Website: home-depot
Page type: receipt
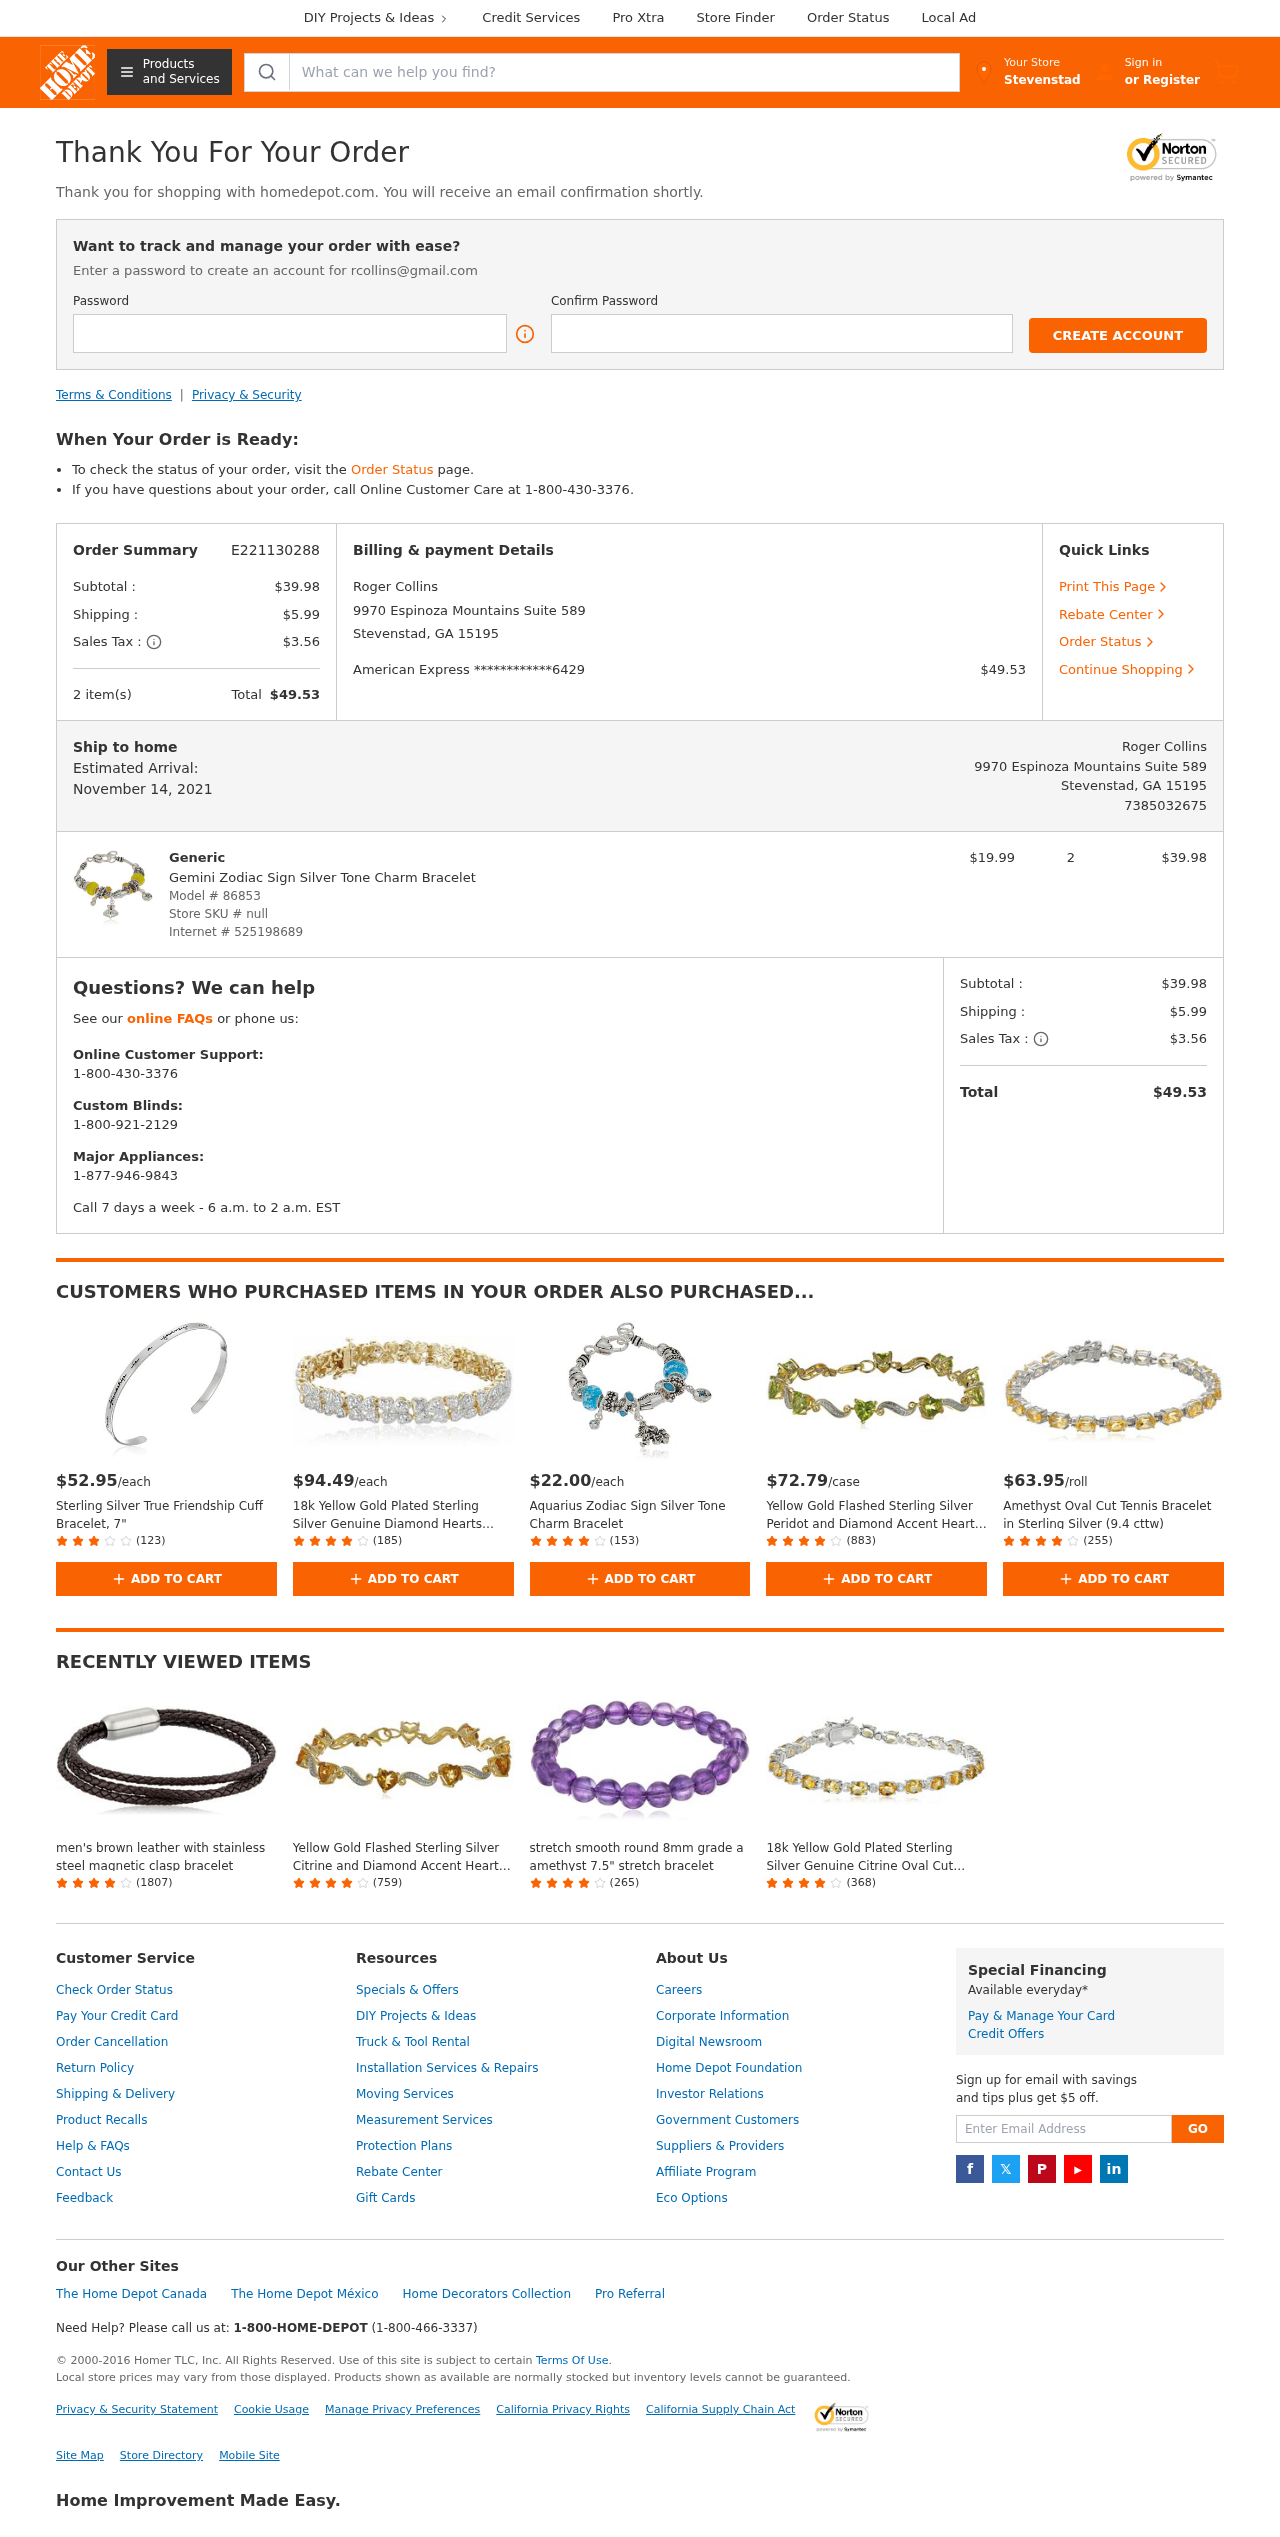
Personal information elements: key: PII_CARD_LAST4
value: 6429
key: PII_CARD_TYPE
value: American Express
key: PII_CITY
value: Stevenstad
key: PII_EMAIL
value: rcollins@gmail.com
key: PII_FULLNAME
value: Roger Collins
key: PII_PHONE
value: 7385032675
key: PII_STREET
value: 9970 Espinoza Mountains Suite 589
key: PII_CITY_STATE_ZIP
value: Stevenstad, GA 15195
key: PII_FULLNAME2
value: Roger Collins
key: PII_POSTCODE
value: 15195
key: PII_STATE_ABBR
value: GA
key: PII_POSTCODE_FULL
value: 15195
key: PII_CITY_STATE
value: Stevenstad, GA
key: PII_POSTCODE_NUMERIC
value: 15195
Product elements: key: PRODUCT1_BRAND
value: Generic
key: PRODUCT1_NAME
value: Gemini Zodiac Sign Silver Tone Charm Bracelet
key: PRODUCT1_PRICE
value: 19.99
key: PRODUCT1_QUANTITY
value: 2
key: PRODUCT2_PRICE
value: $52.95
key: PRODUCT2_NAME
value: Sterling Silver True Friendship Cuff Bracelet, 7"
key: PRODUCT2_NUM_RATINGS
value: (123)
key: PRODUCT3_PRICE
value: $94.49
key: PRODUCT3_NAME
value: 18k Yellow Gold Plated Sterling Silver Genuine Diamond Hearts Bracelet (1/10 cttw, I-J Color, I2-I3
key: PRODUCT3_NUM_RATINGS
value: (185)
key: PRODUCT4_PRICE
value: $22.00
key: PRODUCT4_NAME
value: Aquarius Zodiac Sign Silver Tone Charm Bracelet
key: PRODUCT4_NUM_RATINGS
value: (153)
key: PRODUCT5_PRICE
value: $72.79
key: PRODUCT5_NAME
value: Yellow Gold Flashed Sterling Silver Peridot and Diamond Accent Heart Wave Bracelet, 7.25"
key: PRODUCT5_NUM_RATINGS
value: (883)
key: PRODUCT6_PRICE
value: $63.95
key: PRODUCT6_NAME
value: Amethyst Oval Cut Tennis Bracelet in Sterling Silver (9.4 cttw)
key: PRODUCT6_NUM_RATINGS
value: (255)
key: PRODUCT7_NAME
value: men's brown leather with stainless steel magnetic clasp bracelet
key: PRODUCT7_NUM_RATINGS
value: (1807)
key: PRODUCT8_NAME
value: Yellow Gold Flashed Sterling Silver Citrine and Diamond Accent Heart Wave Bracelet, 7.25"
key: PRODUCT8_NUM_RATINGS
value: (759)
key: PRODUCT9_NAME
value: stretch smooth round 8mm grade a amethyst 7.5" stretch bracelet
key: PRODUCT9_NUM_RATINGS
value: (265)
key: PRODUCT10_NAME
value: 18k Yellow Gold Plated Sterling Silver Genuine Citrine Oval Cut 5x4mm and Diamond Accent Tennis Brac
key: PRODUCT10_NUM_RATINGS
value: (368)
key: PRODUCT_MODEL_NUMBER
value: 86853
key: PRODUCT_INTERNET_NUMBER
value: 525198689
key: PRODUCT1_LINE_TOTAL
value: $39.98
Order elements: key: ORDER_ID
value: E221130288
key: ORDER_SUBTOTAL
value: $39.98
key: ORDER_SHIPPING_COST
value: $5.99
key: ORDER_TAX
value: $3.56
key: ORDER_NUM_ITEMS
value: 2 item(s)
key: ORDER_TOTAL
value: $49.53
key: ORDER_DELIVERY_DATE
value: November 14, 2021
Search elements: key: HEADER_SEARCH
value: What can we help you find?
Other elements: key: STORE_SKU
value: null